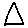
Label: triangle